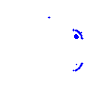
Particle: kaon